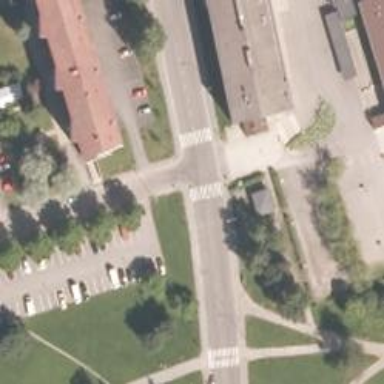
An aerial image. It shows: Marked crossing on the road.